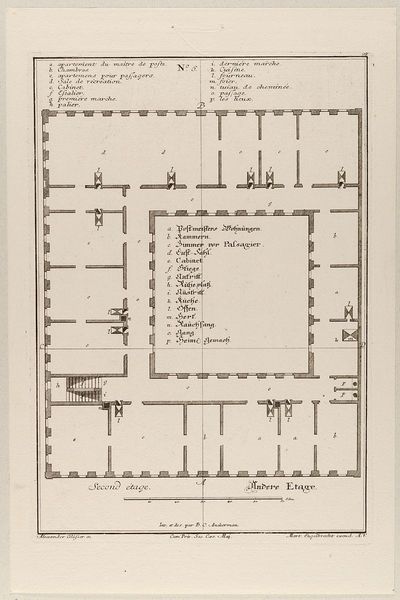
Titel: Grundriss eines Postamtsgebäudes (Erste Etage)
Künstler: Martin Engelbrecht
Standort: Hamburg
Institution: Museum für Kunst und Gewerbe Hamburg
Schlagwörter: fenster, skizze, zeichnung, zimmer, barock, blatt, schrift, papier, türen, grafik, graphik, treppe, fotografie, photographie, druckgraphik, druckgrafik, radierung, räume, entwurf, plan, bezeichnung, grundriss, etage, profanarchitektur, postamt, gerippt, reproduktionen, barockzeit, barockzeitalter, untere, druckerzeugnisse, architekturdarstellungen, gebäudes, ornamentstich, vorlageblätter